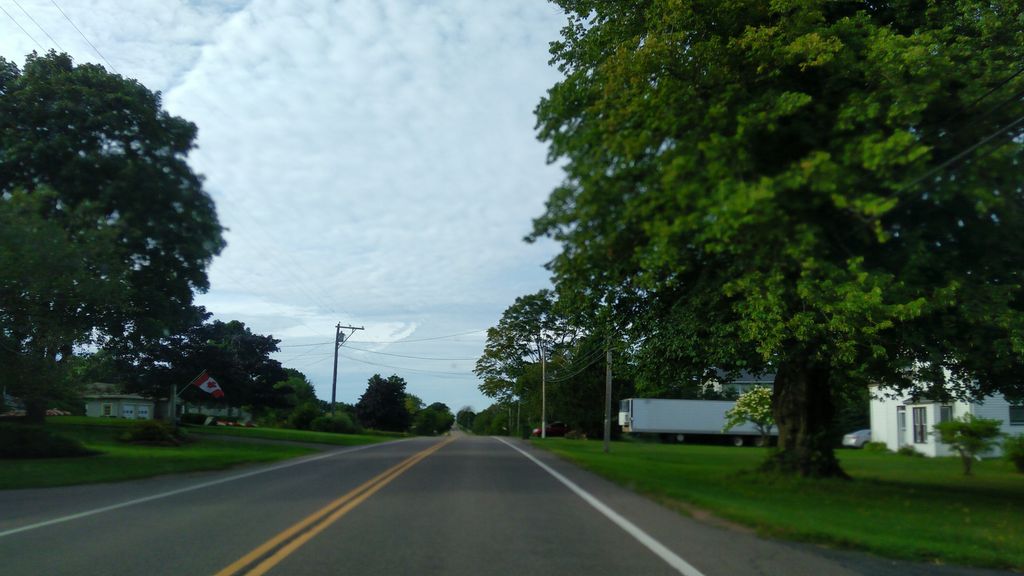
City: charlottetown